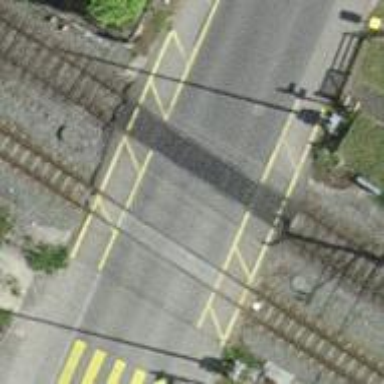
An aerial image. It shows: Full barrier level crossing along the railway.